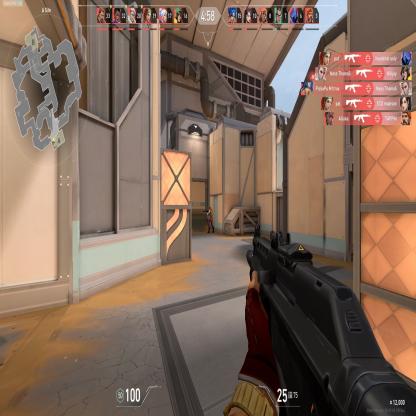
Label: enemy